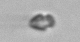
Label: Heterocapsa_rotundata